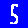
Digit: 5